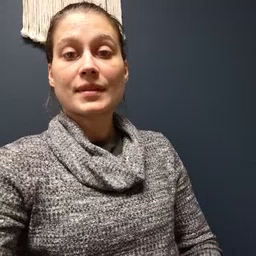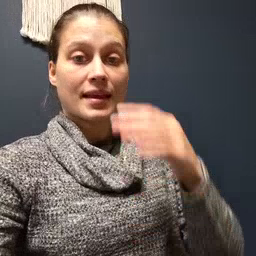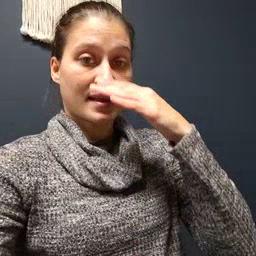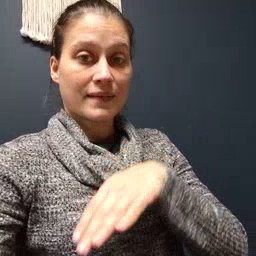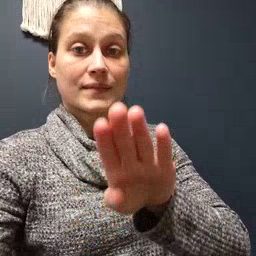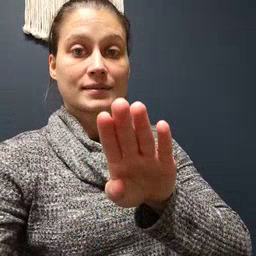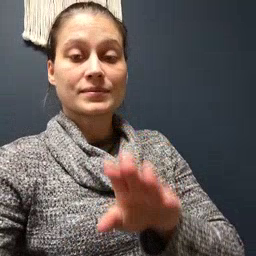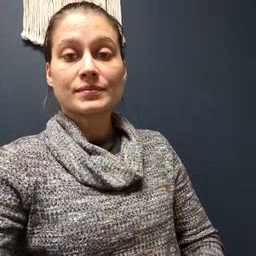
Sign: elephant